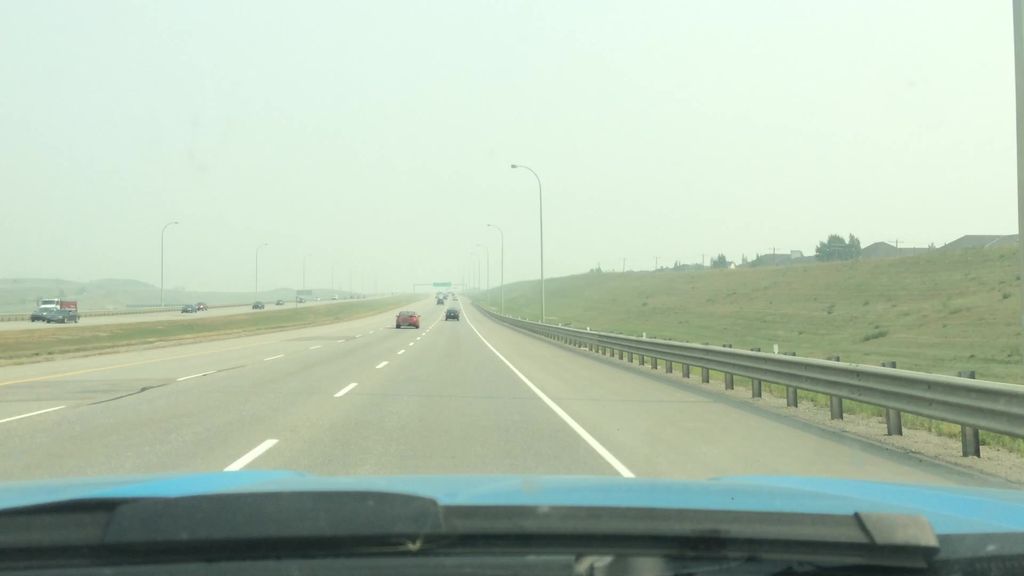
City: calgary